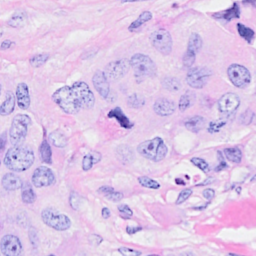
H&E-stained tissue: Breast